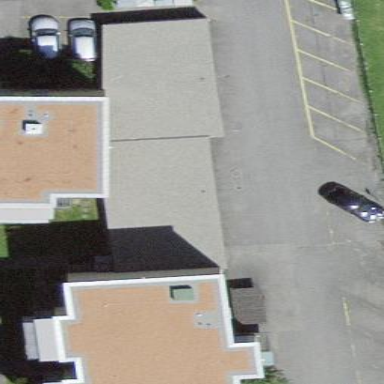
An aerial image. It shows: Flat roofed garages.